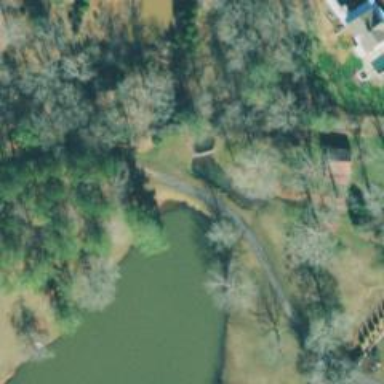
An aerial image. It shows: Culvert tunnel.